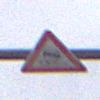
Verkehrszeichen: SchleuderOderRutschgefahr
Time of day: Midday
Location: Outdoor (Nature)
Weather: Overcast
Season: NotSpecified
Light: Natural